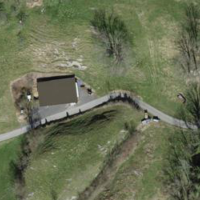
EUNIS habitat code: 24
Species observed at this site:
Cyaniris semiargus
Melanargia galathea